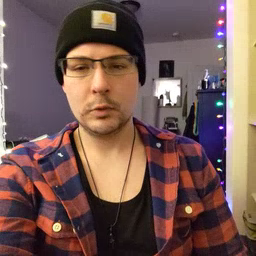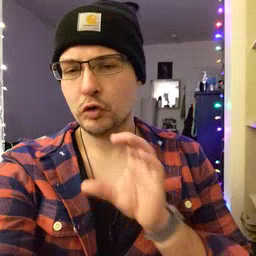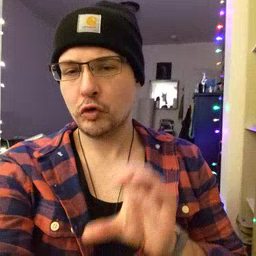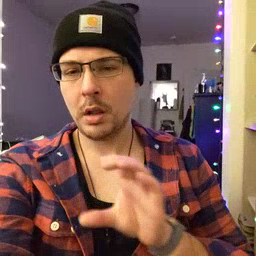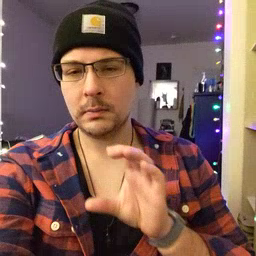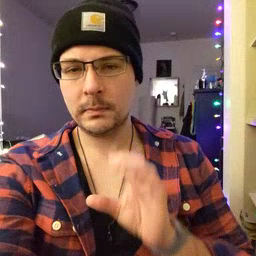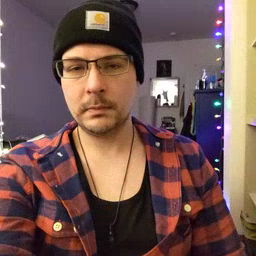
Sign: chocolate